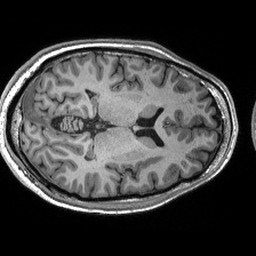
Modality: T1w
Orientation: axial
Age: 34
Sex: male
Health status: healthy
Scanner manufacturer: siemens
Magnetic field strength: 3 T
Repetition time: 2.53 s
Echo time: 0.00288 s